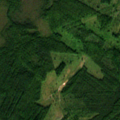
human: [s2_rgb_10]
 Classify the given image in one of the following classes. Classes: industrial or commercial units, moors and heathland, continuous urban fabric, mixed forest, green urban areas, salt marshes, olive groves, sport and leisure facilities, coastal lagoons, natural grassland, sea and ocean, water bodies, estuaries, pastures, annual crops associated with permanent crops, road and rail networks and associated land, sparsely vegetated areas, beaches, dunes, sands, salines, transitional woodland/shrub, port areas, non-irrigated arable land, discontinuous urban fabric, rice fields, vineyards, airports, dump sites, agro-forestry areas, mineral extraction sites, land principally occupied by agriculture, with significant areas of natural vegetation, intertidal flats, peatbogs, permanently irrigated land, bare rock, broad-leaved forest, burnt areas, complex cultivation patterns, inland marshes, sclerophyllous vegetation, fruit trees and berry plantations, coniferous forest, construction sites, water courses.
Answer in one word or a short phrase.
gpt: broad-leaved forest, coniferous forest, mixed forest, transitional woodland/shrub